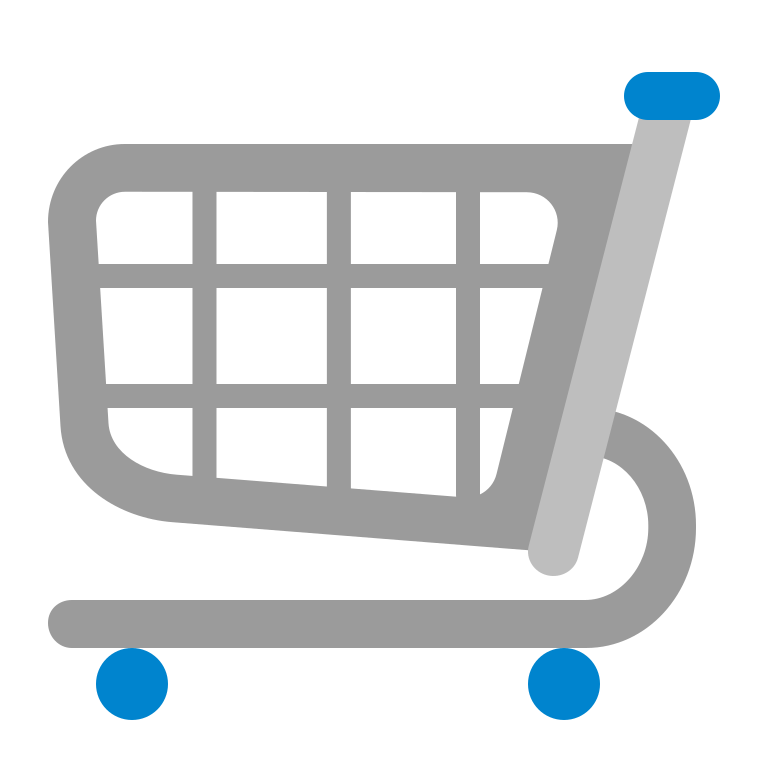
shopping cart flat